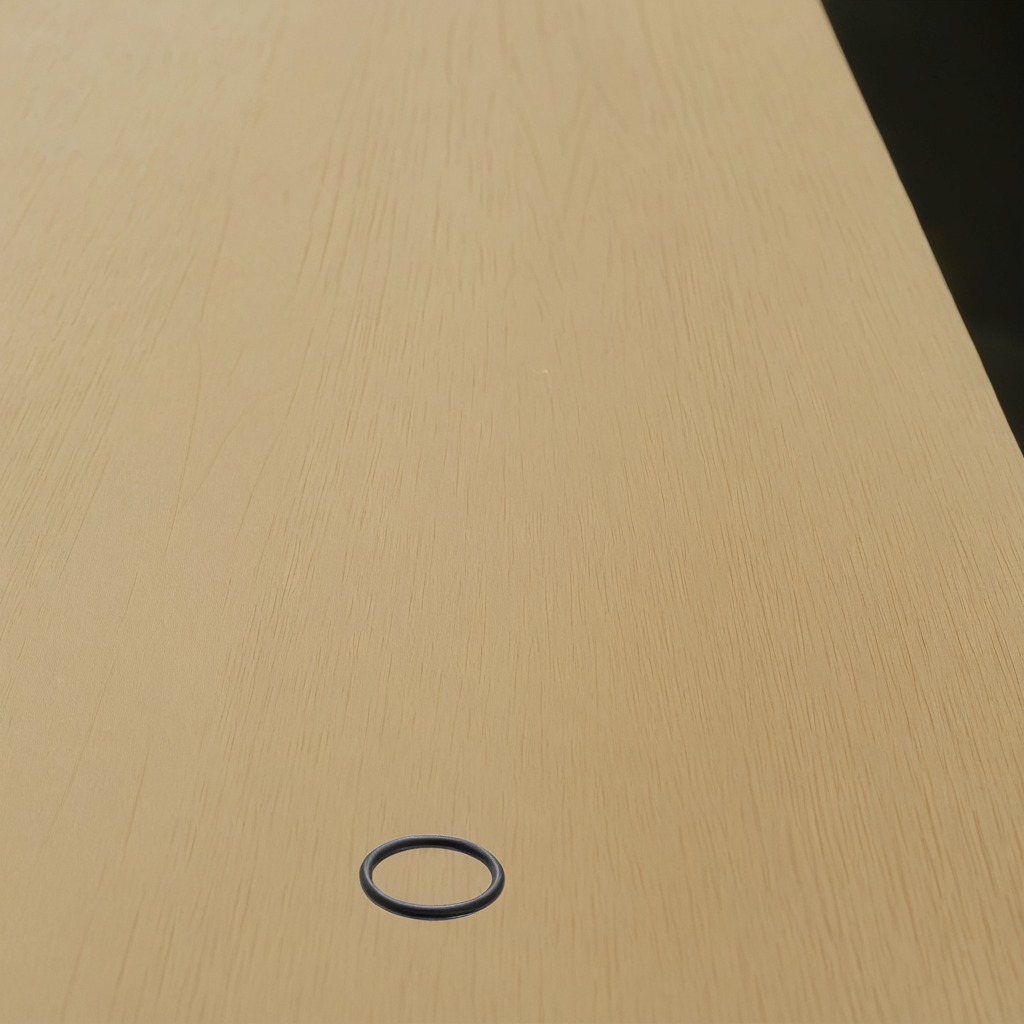
A rubber O-ring is lying on the plywood surface.